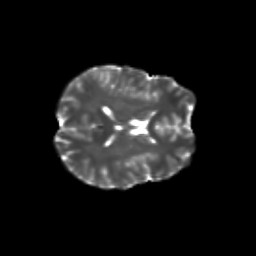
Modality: T2w
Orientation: axial
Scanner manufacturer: siemens
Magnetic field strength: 3 T
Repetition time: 9.2 s
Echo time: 0.084 s